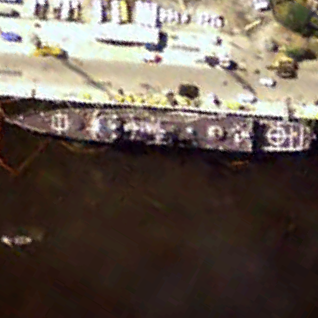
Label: cruiser